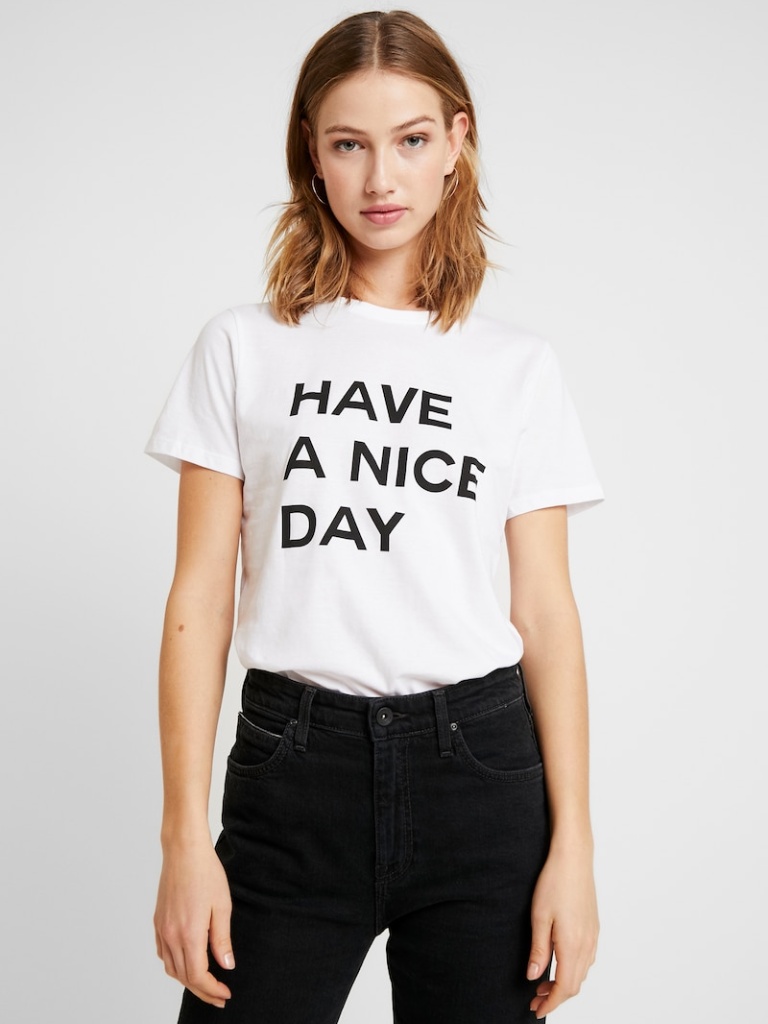
cotton relaxed short sleeve hip length Fully Tucked in crew t-shirt